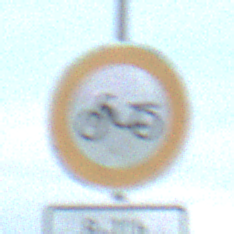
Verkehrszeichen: VerbotMofas
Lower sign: ZeitangabenOhneBeschraenkungAufWochentage2
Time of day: SunriseSunset
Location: Outdoor (RoadRail)
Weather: PartlyCloudy
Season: NotSpecified
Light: Natural